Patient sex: M
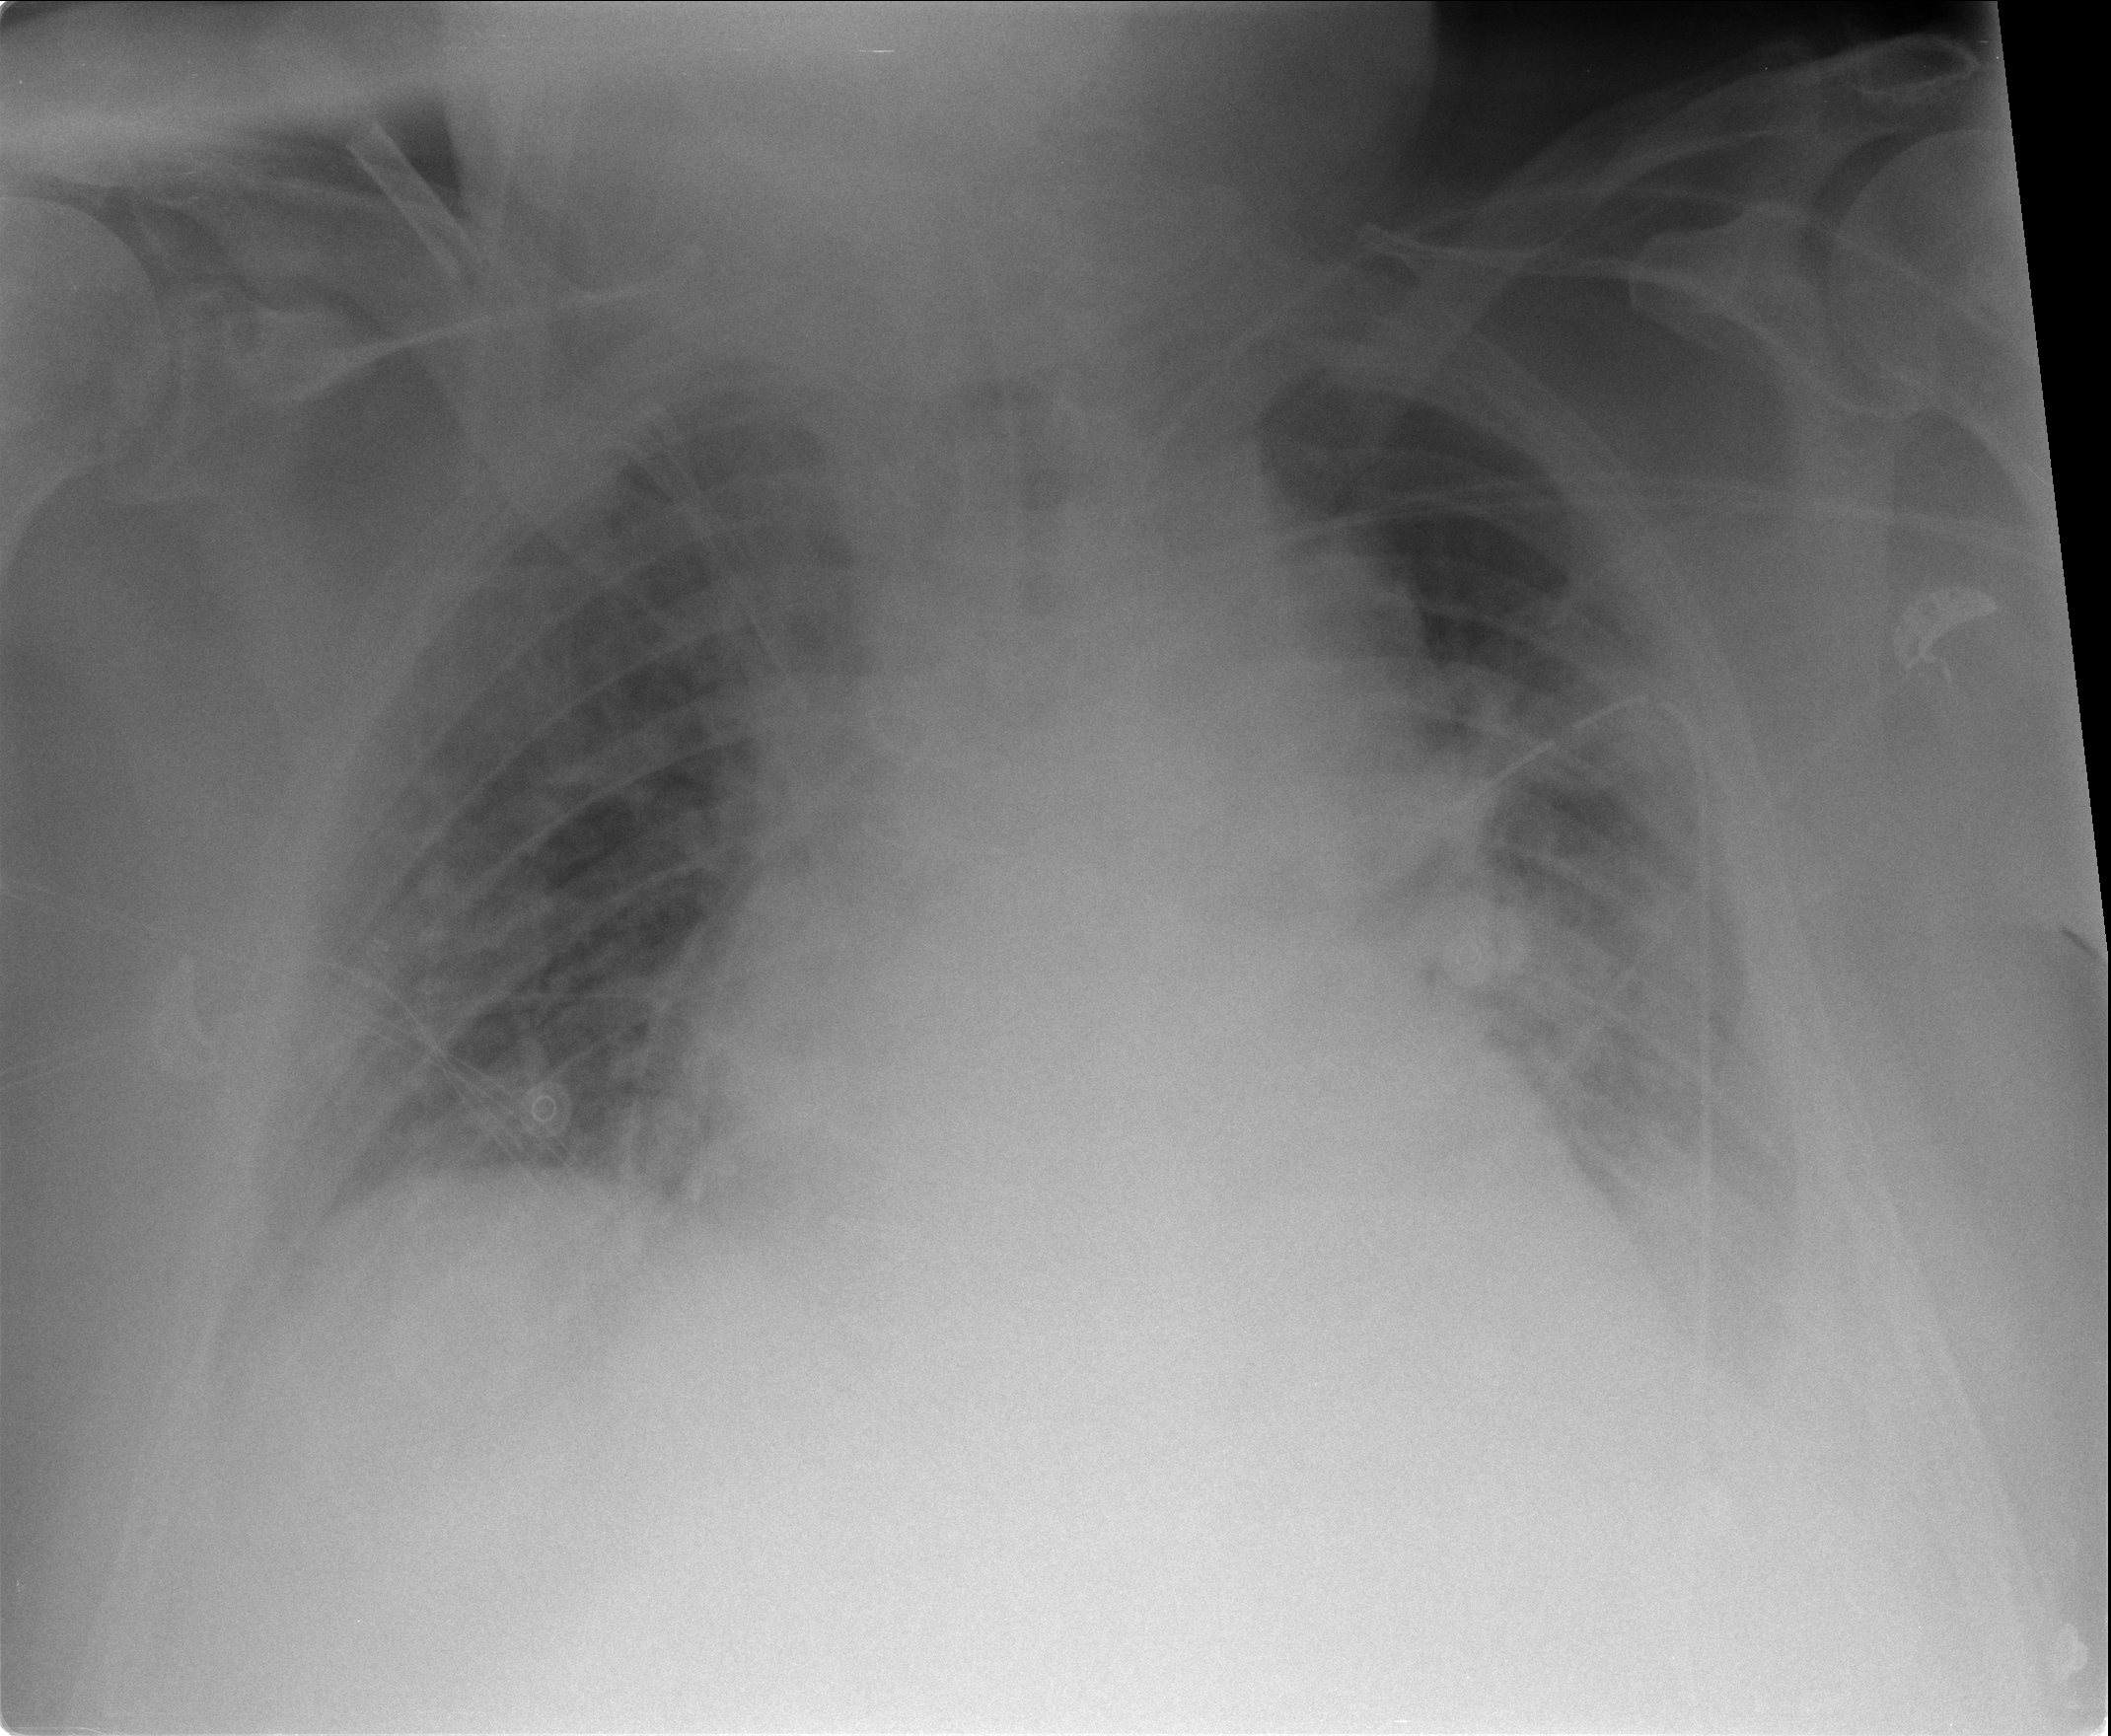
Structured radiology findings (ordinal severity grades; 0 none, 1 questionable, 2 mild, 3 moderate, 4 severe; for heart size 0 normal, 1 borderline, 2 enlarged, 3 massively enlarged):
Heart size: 2
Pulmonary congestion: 2
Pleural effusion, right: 0
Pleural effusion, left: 3
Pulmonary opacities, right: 1
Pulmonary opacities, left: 2
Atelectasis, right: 0
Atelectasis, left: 2